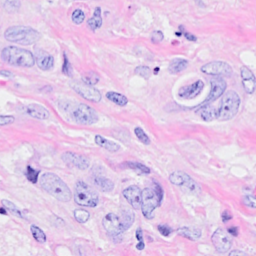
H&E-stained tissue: Breast